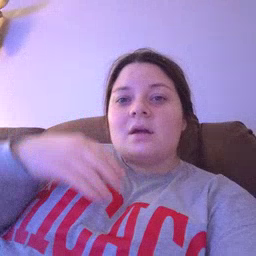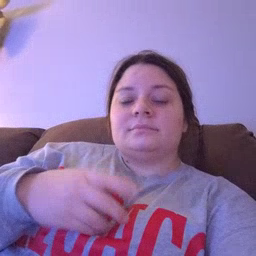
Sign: sun